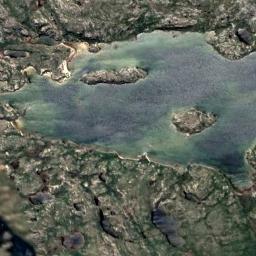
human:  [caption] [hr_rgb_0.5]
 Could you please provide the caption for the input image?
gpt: There are a few brown bare lands in the river in a wetland with sparse green plants on the bare lands .

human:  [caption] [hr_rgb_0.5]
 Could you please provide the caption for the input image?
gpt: The wetland consists of bare land, Green plants, Dry plants and water .

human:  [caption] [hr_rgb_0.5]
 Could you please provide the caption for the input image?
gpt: Half of this wetland is bare rock and the other half is covered by vegetation .

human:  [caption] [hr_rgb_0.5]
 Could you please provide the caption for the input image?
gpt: There are many different shapes of water around the wetlands .

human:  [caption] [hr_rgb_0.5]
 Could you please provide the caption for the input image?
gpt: There are much bare land and water area on the wetland .